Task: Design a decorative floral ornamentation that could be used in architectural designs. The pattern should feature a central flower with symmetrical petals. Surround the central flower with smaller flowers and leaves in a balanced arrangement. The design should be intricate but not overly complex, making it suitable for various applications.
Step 1381:
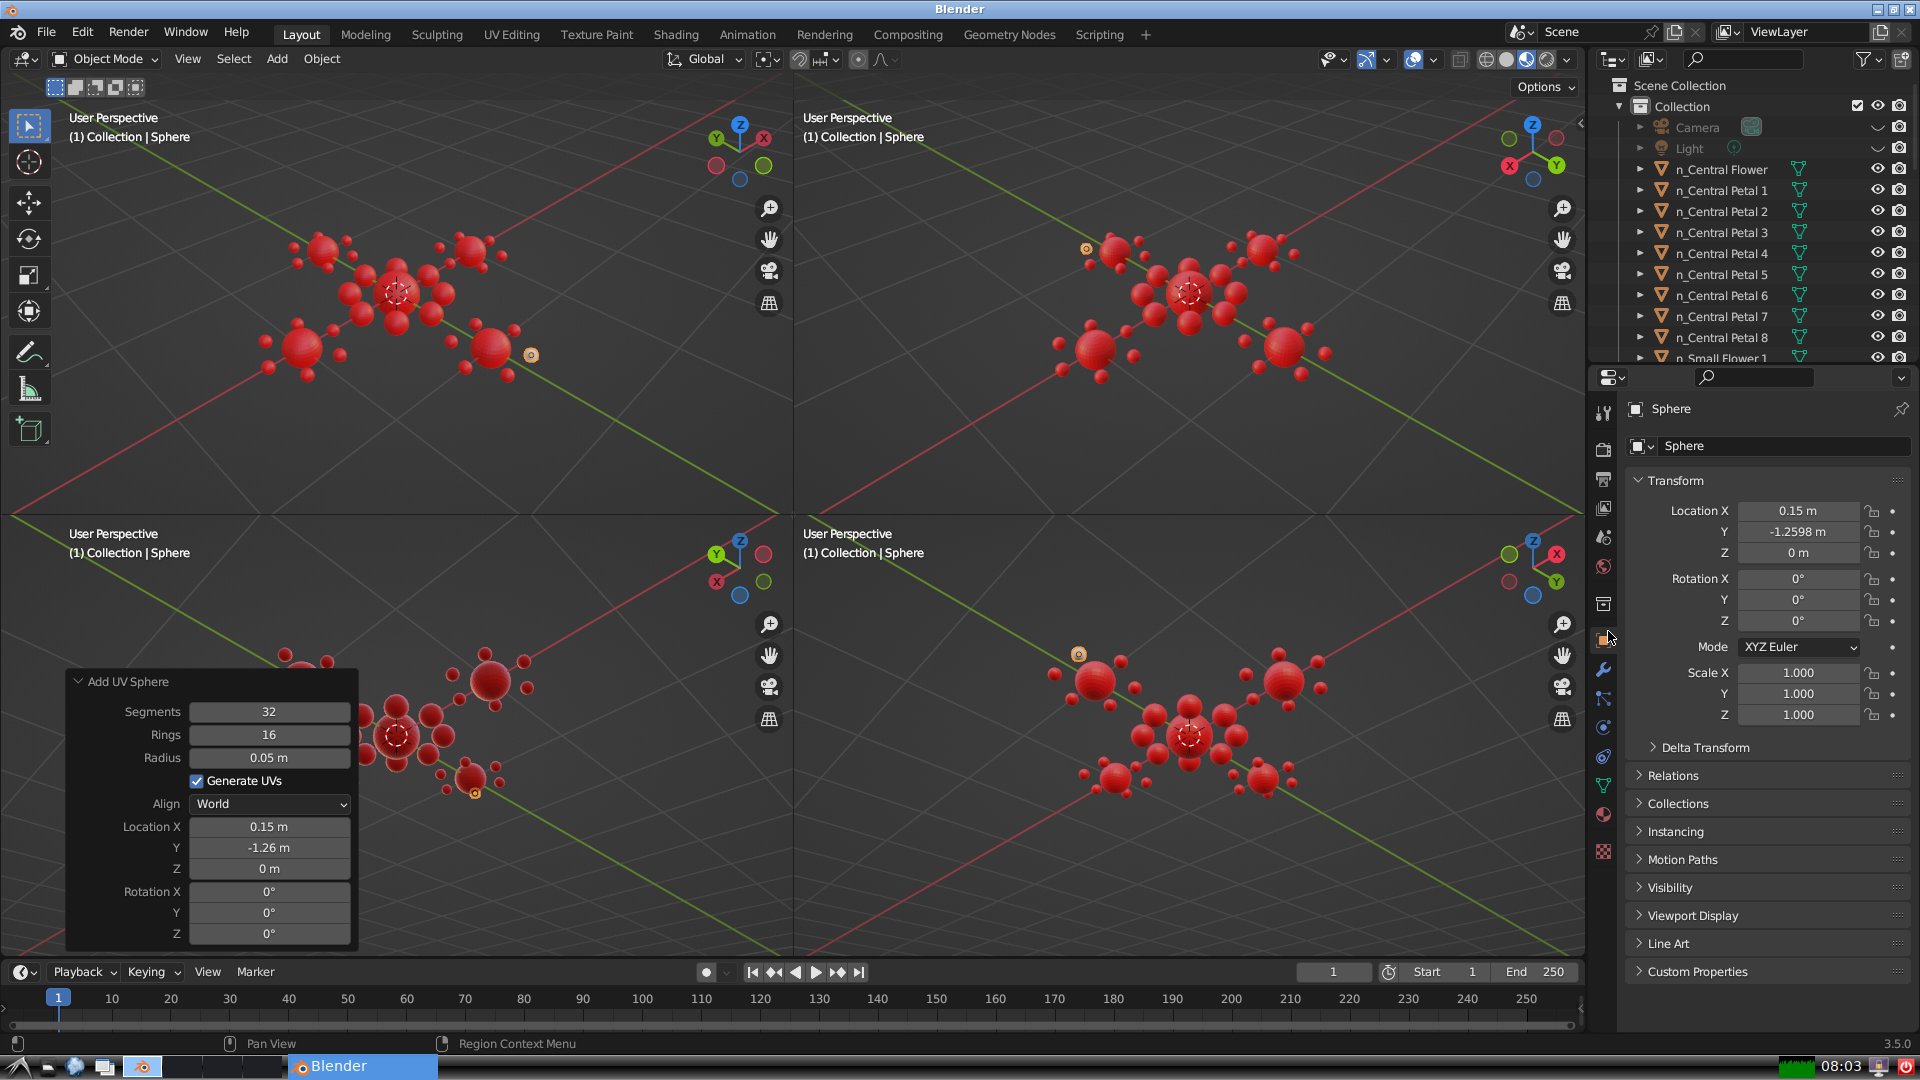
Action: {"mouse_move": [1732, 445]}